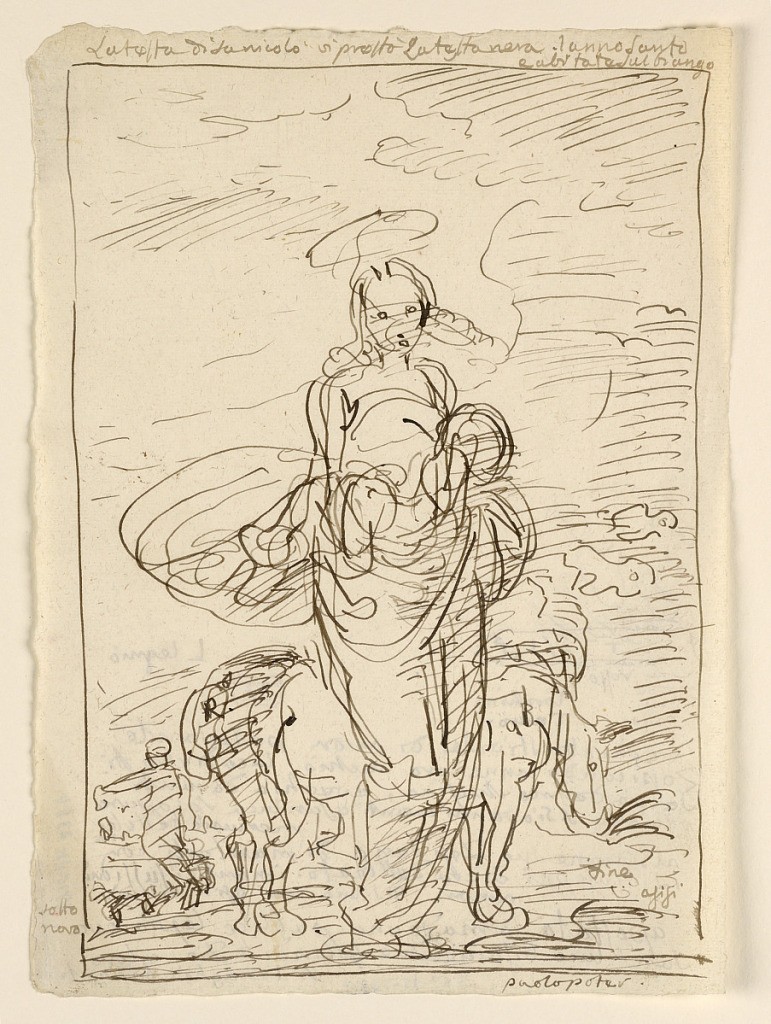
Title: Rest on the Flight to Egypt
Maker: Fortunato Duranti, Italian, 1787 - 1863
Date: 1825–1850
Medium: Pen and bistre ink on paper
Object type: Drawing
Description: Full-length figure of the Virgin, standing frontally, facing the spectator. She holds her sleeping child in her arms, the donkey is behind them, Saint Joseph in distance, left. Inscriptions, above and below, reverse.